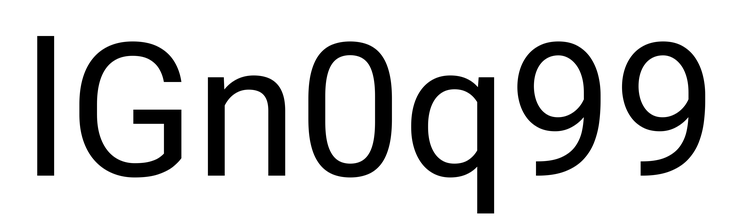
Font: Roboto_Regular